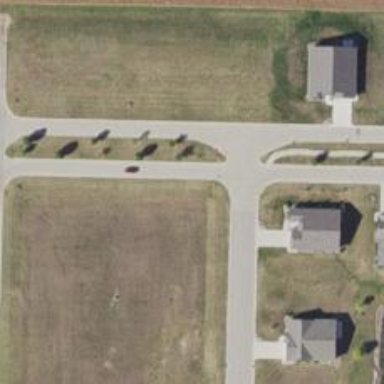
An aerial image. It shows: Residential road.